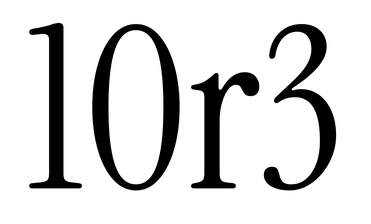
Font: InstrumentSerif-Regular